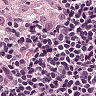
Metastatic tissue present: no